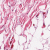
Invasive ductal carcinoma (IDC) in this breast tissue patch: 0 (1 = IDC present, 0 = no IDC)